Aerial crown-view tile of a tropical tree (Barro Colorado Island, Panama), acquired 20240813:
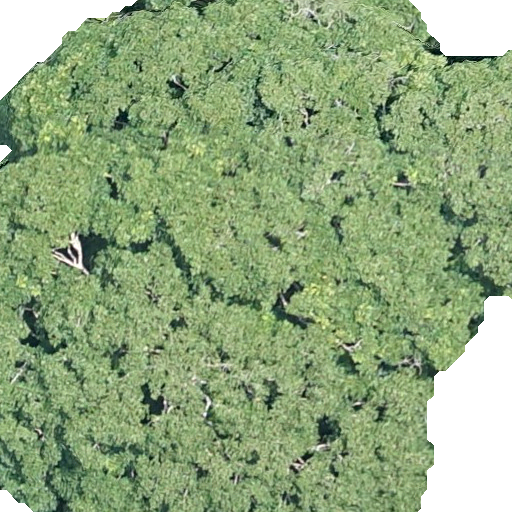
Species: Dipteryx oleifera
GBIF accepted scientific name: Dipteryx oleifera
Crown area: 470.985 m²